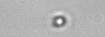
Label: nanoplankton_mix